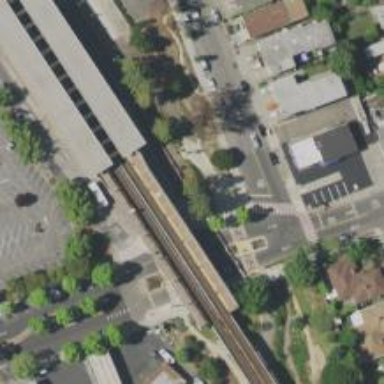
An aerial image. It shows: Separate sidewalk along busway.